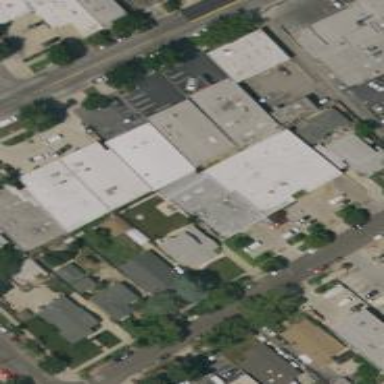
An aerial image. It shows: Warehouse building.